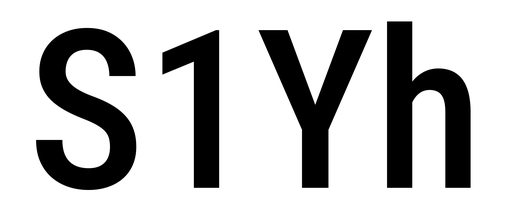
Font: Roboto_Condensed_Medium